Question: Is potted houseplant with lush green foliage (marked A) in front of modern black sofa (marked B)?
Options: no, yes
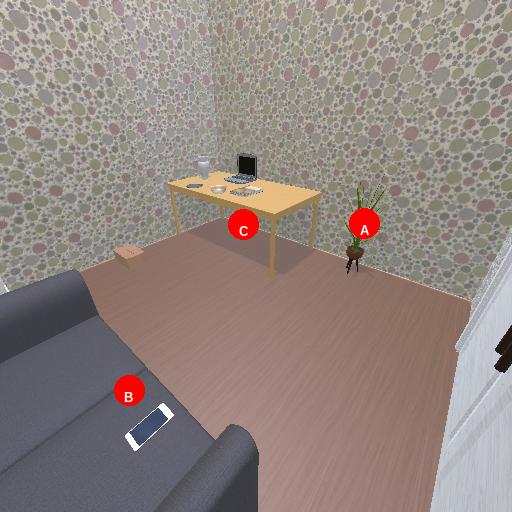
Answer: no